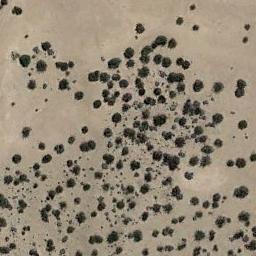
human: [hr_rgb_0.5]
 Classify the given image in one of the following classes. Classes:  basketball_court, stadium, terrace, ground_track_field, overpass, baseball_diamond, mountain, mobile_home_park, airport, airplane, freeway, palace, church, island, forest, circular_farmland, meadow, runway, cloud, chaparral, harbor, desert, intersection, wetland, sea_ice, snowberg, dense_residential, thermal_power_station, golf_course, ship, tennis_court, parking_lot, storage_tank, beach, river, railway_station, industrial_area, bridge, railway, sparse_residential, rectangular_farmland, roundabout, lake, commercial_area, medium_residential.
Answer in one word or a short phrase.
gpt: chaparral